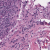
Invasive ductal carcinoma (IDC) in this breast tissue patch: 1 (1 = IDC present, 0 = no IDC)